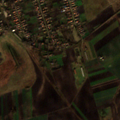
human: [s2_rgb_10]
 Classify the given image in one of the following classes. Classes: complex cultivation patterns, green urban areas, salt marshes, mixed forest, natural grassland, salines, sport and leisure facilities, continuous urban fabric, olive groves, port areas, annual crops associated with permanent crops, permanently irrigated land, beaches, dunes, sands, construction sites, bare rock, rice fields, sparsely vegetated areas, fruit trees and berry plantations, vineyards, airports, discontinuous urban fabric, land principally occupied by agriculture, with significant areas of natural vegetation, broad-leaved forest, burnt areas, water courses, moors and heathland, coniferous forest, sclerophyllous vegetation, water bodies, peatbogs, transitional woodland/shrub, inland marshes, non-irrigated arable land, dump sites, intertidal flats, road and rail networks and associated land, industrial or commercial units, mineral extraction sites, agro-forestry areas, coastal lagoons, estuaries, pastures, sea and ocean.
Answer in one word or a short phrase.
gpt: discontinuous urban fabric, non-irrigated arable land, complex cultivation patterns, transitional woodland/shrub